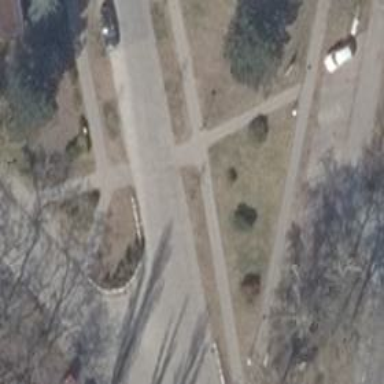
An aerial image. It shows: Unmarked crossing on the road.